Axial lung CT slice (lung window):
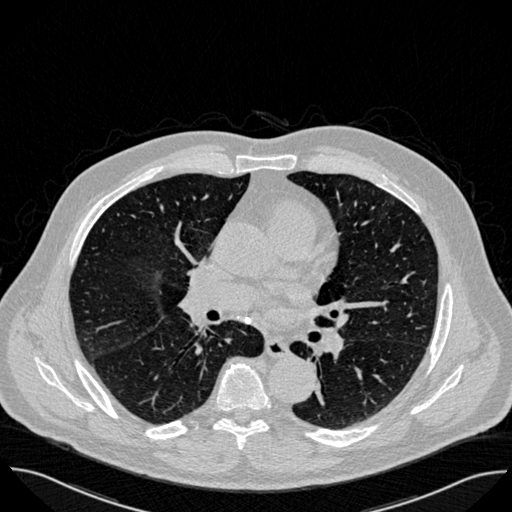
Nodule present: no